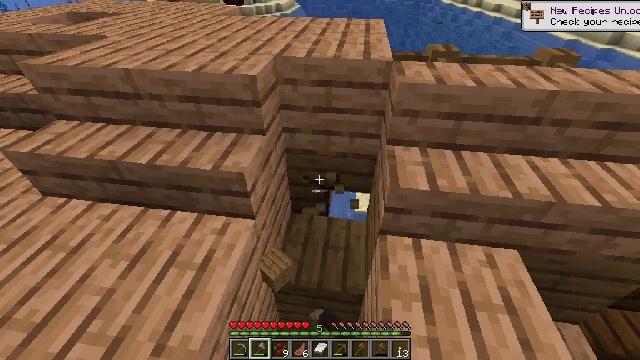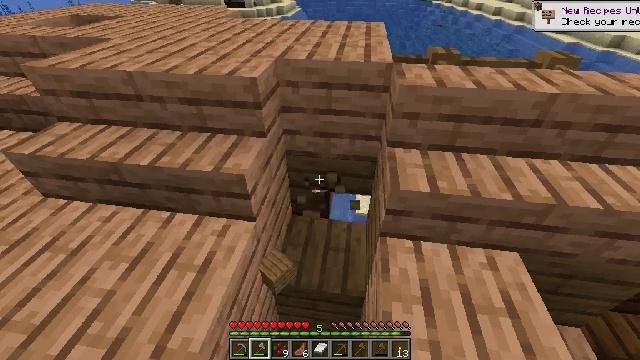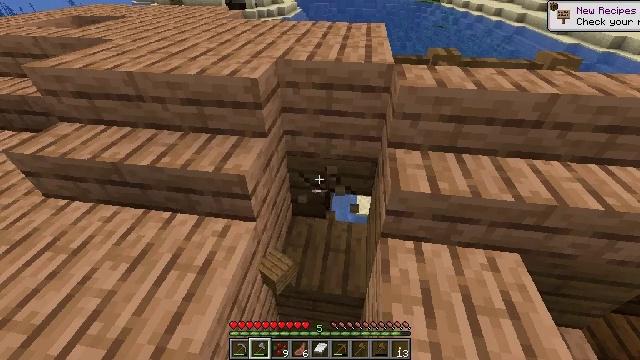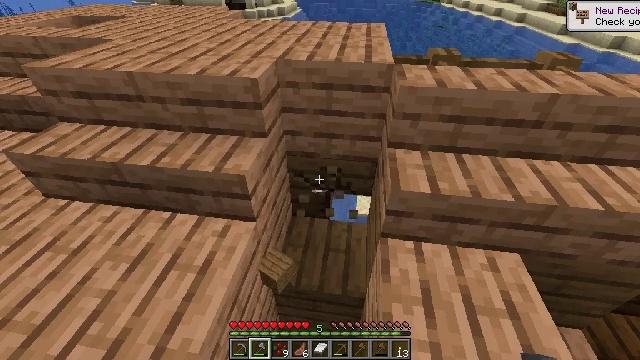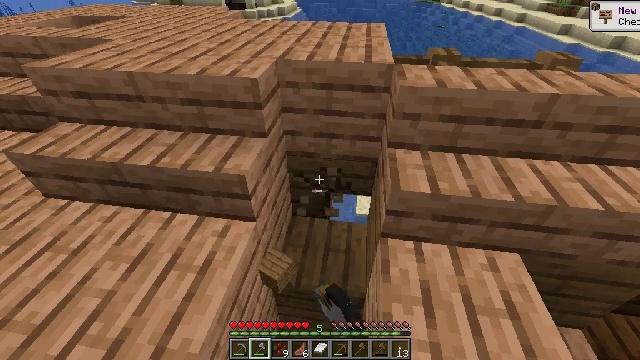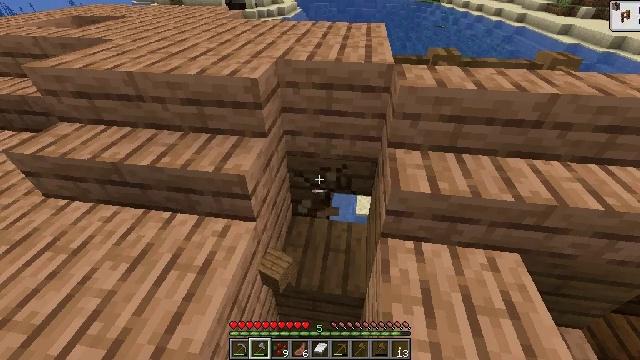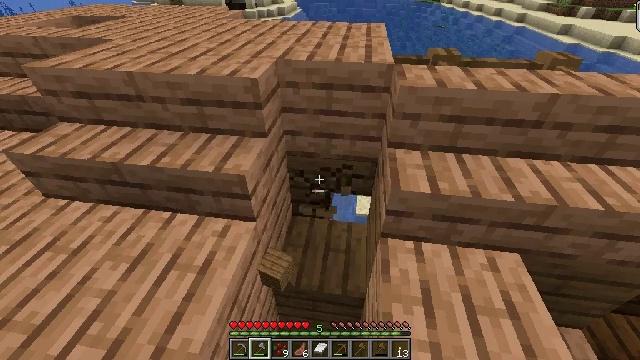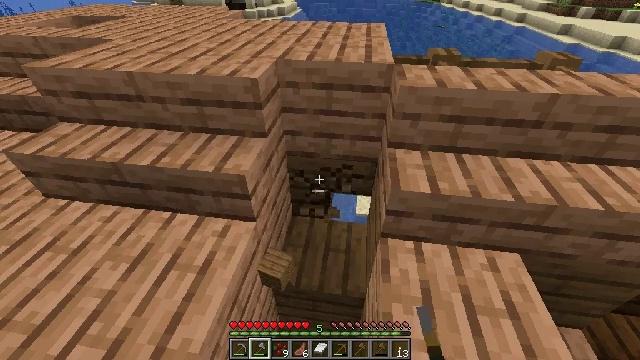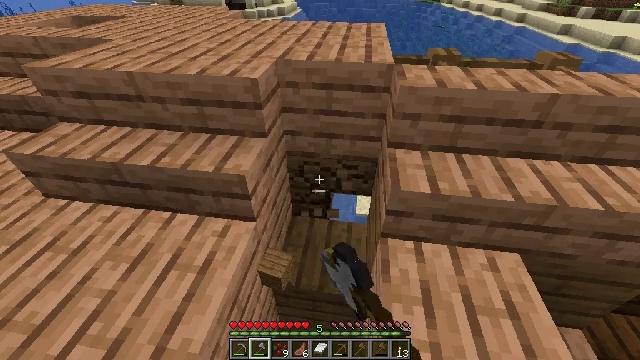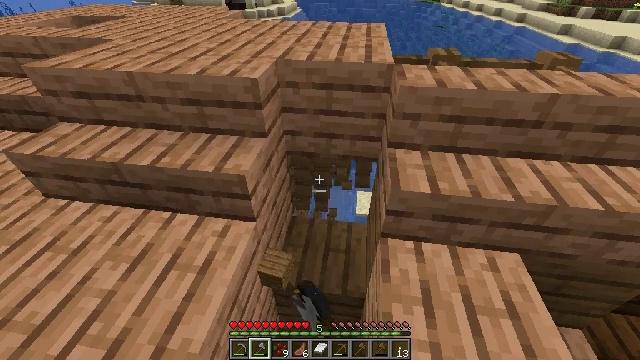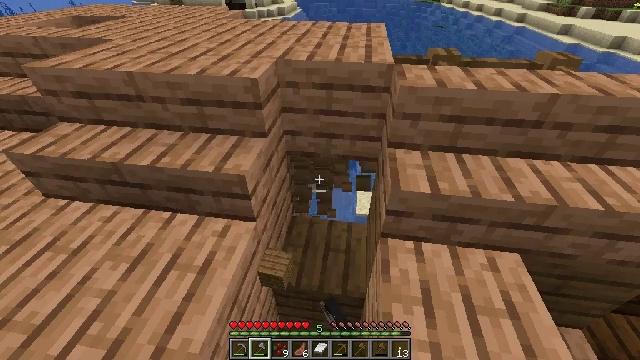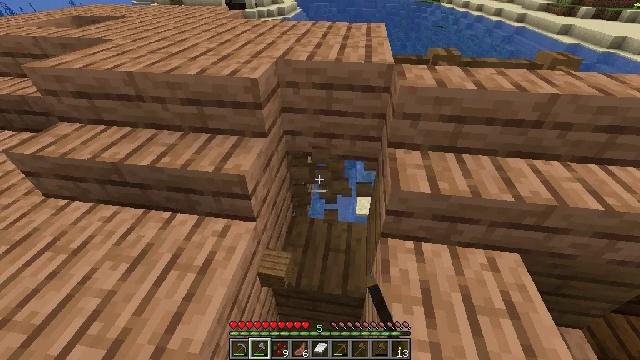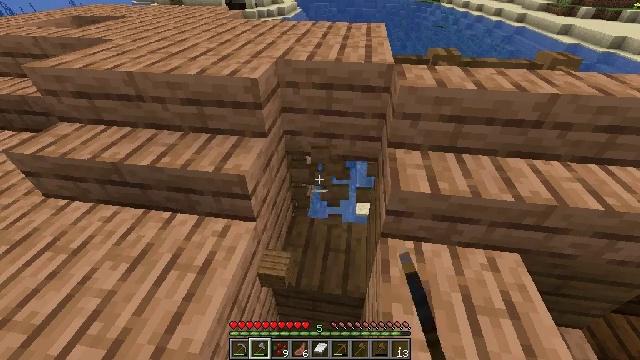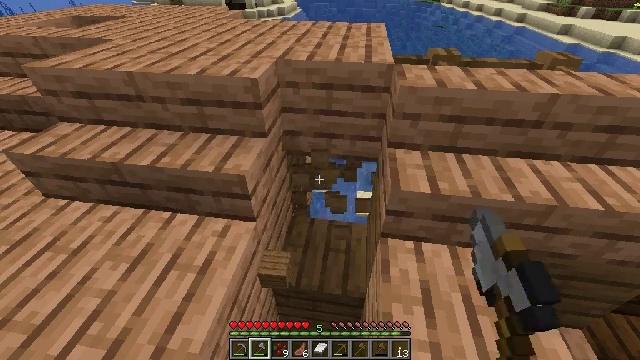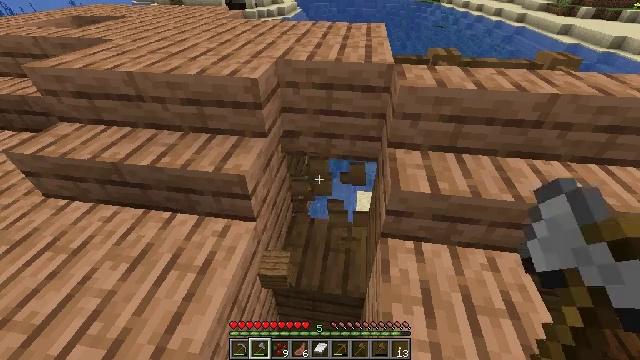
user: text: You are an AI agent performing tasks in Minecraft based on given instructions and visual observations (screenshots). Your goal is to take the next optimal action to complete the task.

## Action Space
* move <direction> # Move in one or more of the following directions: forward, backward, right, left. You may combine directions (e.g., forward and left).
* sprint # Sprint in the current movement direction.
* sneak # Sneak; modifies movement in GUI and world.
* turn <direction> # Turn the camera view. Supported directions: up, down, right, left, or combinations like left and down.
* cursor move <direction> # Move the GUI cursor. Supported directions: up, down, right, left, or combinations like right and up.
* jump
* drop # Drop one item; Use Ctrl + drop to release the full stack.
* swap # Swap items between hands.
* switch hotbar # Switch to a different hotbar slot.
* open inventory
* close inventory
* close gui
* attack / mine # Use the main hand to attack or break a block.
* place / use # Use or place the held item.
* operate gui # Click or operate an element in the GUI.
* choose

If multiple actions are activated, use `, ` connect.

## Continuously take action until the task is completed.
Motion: motion action
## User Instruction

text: Reclaim the spruce stairs for reuse.
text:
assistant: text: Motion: attack / mine
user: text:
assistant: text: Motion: attack / mine
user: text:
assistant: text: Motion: attack / mine
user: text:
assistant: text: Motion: attack / mine
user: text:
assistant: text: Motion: attack / mine
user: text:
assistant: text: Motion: attack / mine
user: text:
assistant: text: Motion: attack / mine
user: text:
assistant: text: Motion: attack / mine
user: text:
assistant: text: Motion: attack / mine
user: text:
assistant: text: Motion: attack / mine
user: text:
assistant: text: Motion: attack / mine
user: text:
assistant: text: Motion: attack / mine
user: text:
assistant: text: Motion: attack / mine
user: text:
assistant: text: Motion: attack / mine
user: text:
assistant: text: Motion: attack / mine